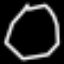
Label: octagon